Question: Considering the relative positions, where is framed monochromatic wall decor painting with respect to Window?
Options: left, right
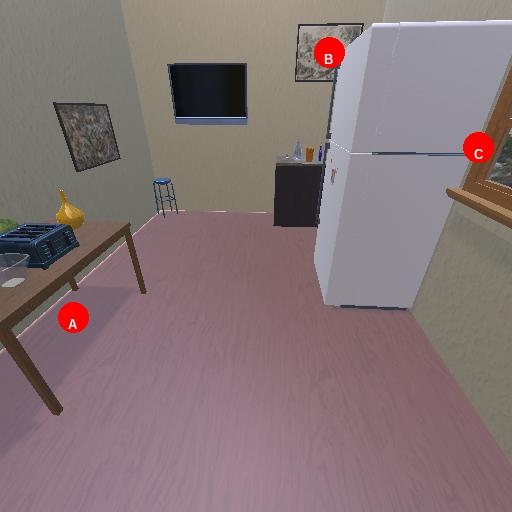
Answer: left